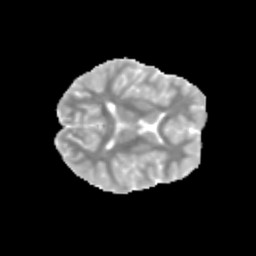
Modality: MD
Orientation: axial
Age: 11
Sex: female
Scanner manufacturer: siemens
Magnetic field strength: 3 T
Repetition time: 3.8 s
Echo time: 0.07 s